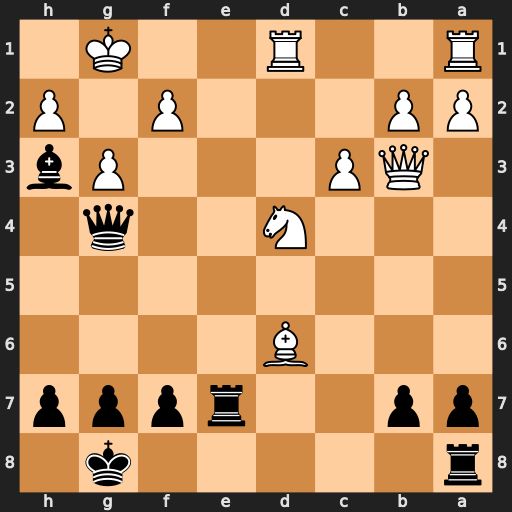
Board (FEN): r5k1/pp2rppp/3B4/8/3N2q1/1QP3Pb/PP3P1P/R2R2K1
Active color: b
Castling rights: -
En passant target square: -
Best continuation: Qe4 Qd5 Qxd5